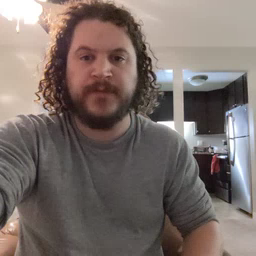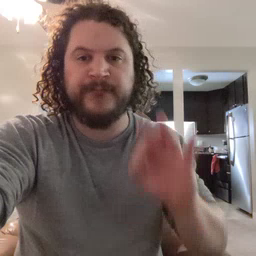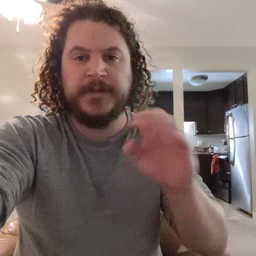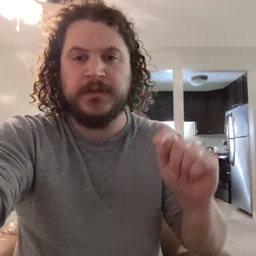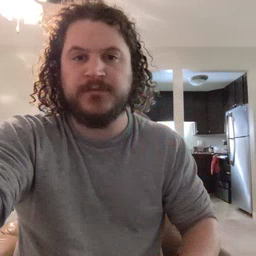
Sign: feet